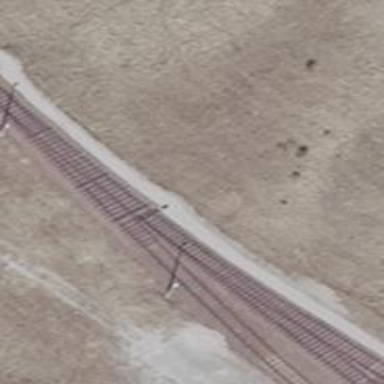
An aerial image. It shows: Railway switch.